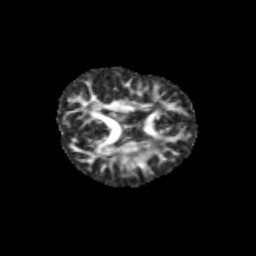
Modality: FA
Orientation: axial
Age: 9
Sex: female
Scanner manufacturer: siemens
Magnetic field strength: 3 T
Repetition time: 3.8 s
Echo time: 0.07 s